Question: Okay, so I have a name list where I write names in. Those names go in alphabetical order in another list where I give the names numbers. But whenever I add or remove names, cell shift places but the numbers remain the same, so if Adam had 1 1 1 1 and Bobby 2 2 2 2, by adding Ben he will take Bobby's place (because of the alphabetical order) and have 2 2 2 2 while Bobby will have 0 0 0 0. How do I make the numbers go after the name?
Photos with the examples (watch where appleboy comes in):

The sheet: <URL>
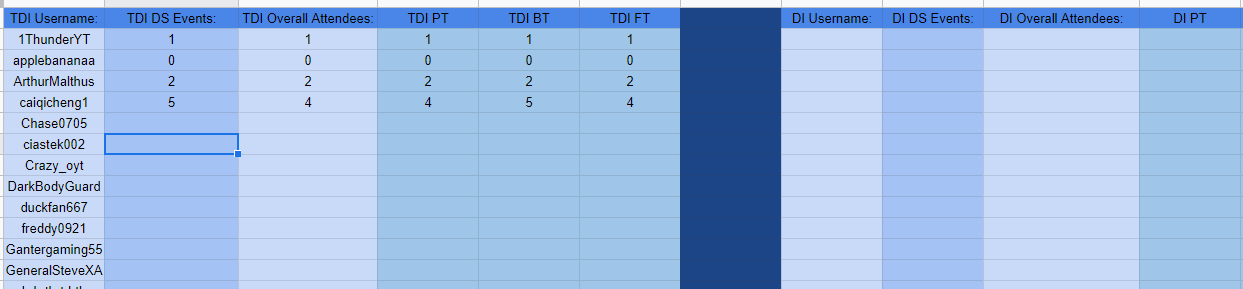
Answer: you don't have a lot of options...
you can either have your names in order as you add them, then assign numbers to them (both actions on the same sheet) and then use simple 'SORT' formula in sheet2 to get alphabetically sorted those names.
'''
=SORT(sheet1!A2:F)
'''
---
the 2nd option is to set up a lookup table on some helper sheet3 and then use 'ArrayFormula' with 'VLOOKUP' to match the ID (unique names). and then in B2:
'''
=ARRAYFORMULA(IFERROR(VLOOKUP(A2:A, sheet3!A:F, {2,3,4,5,6}, 0)))
'''
---
the 3rd option would be to use a sorting script for a specified range
'''
var ss = SpreadsheetApp.getActiveSpreadsheet();
var sheet = ss.getSheetByName("ChangeSheetNameHere");
var range = sheet.getRange("A2:Z");
function onEdit(e) {
range.sort([{column: 1, ascending: true}]);
}
'''